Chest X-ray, AP view. Patient: 72 years old, sex F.
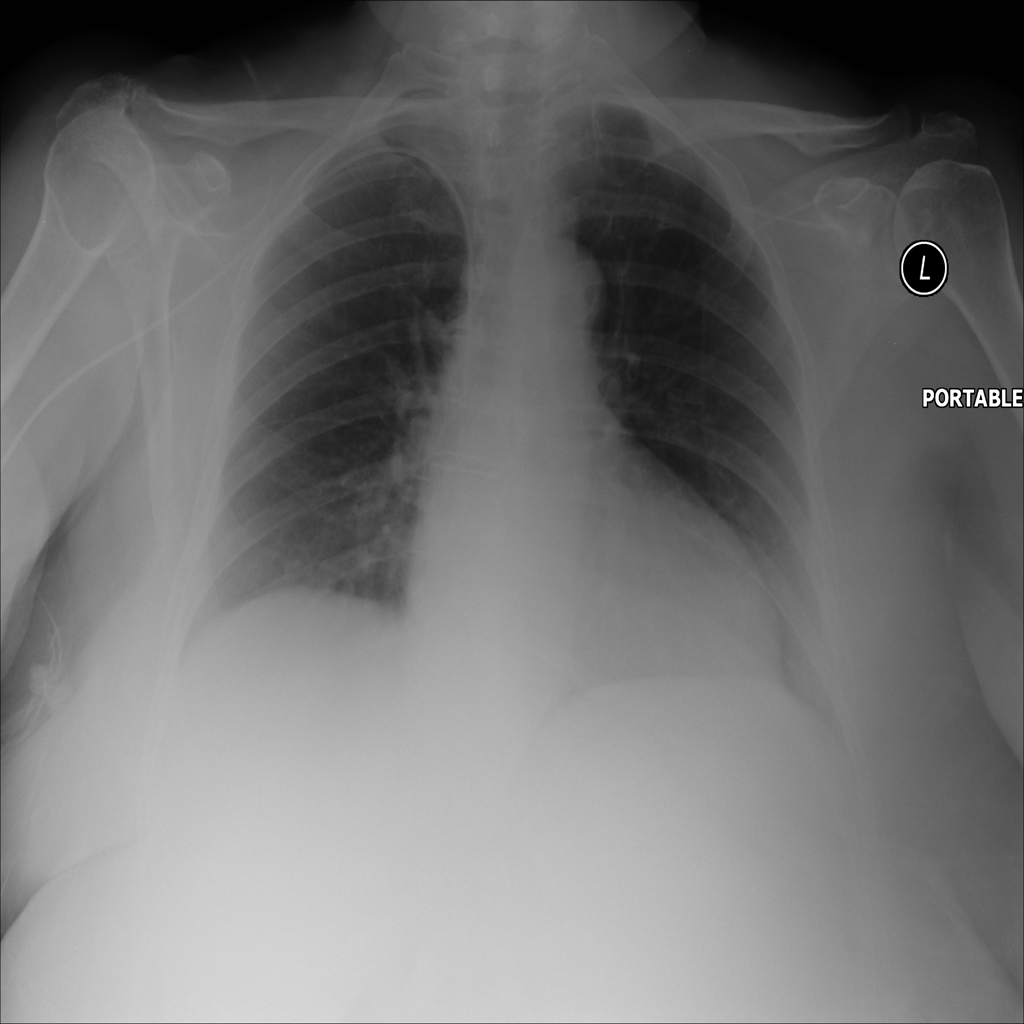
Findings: No Finding